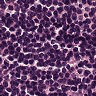
Metastatic tissue present: no